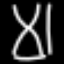
Label: hourglass